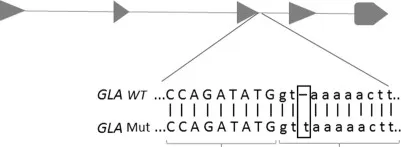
Location of a base insertion (T) in the GLA genomic DNA sequence, corresponding to intron 5 of the GLA gene (c.801+2_801+3insT). The figure highlights the insertion of a thymine base at the splicing donor site of intron 5.
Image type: pathology (immunostaining)